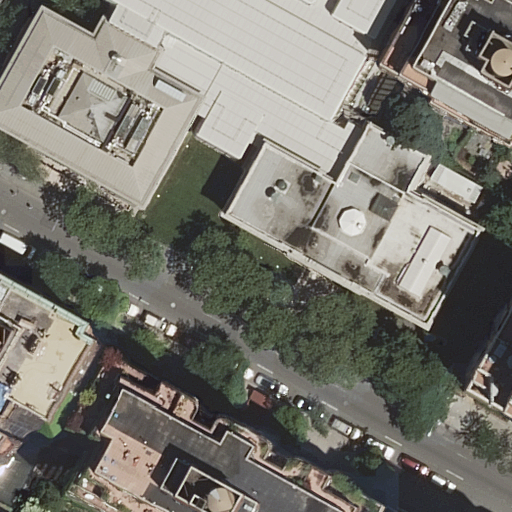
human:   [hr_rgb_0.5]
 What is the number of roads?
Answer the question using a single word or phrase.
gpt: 1

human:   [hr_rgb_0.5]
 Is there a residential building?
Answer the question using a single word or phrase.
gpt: yes

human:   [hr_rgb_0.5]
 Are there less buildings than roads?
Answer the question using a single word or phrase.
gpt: no

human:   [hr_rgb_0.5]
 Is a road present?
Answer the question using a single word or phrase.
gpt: yes

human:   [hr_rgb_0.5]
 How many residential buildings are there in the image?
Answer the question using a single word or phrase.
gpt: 9

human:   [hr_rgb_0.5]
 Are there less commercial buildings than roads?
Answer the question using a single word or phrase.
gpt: yes

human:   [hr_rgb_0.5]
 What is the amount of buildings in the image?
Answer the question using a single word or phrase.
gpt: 9

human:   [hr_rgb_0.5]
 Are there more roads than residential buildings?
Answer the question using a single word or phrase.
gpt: no

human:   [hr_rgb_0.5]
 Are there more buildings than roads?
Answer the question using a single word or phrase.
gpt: yes

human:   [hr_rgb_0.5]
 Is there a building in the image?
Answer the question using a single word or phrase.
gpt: yes

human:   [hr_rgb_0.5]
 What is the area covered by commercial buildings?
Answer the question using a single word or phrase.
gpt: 0m2

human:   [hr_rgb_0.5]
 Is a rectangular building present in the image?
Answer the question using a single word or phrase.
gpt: yes

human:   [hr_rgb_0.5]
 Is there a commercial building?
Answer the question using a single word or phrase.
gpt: no

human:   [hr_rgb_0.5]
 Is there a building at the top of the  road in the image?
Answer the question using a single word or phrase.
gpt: yes

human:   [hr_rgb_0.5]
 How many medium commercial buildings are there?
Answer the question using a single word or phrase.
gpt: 0

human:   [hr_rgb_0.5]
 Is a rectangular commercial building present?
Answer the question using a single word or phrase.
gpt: no

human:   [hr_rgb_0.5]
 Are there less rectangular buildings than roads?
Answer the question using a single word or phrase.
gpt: no

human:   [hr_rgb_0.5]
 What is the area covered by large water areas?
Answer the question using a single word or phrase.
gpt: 0m2

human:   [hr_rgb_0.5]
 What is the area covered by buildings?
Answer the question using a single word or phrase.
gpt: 5733m2

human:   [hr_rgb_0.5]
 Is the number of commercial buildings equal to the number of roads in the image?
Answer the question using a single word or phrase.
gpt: no

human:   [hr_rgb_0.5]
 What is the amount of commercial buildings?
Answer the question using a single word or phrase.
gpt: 0

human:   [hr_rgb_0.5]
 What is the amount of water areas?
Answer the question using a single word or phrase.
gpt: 0

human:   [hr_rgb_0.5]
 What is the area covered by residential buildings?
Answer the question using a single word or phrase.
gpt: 5733m2

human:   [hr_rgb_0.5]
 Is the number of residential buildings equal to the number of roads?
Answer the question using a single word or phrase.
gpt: no

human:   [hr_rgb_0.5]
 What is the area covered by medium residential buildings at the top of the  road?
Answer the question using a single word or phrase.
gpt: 0m2

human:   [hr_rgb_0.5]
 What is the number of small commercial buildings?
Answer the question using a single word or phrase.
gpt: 0

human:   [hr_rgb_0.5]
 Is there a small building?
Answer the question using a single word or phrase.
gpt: yes

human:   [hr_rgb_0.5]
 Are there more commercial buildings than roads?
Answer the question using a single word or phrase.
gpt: no

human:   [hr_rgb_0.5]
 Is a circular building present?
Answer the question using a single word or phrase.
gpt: no

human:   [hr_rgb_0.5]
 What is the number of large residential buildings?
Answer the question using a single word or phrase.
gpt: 3

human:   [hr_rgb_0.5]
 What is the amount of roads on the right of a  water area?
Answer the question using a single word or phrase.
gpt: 0

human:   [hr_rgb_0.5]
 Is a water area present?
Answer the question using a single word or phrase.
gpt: no

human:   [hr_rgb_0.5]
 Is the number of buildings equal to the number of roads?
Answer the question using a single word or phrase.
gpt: no

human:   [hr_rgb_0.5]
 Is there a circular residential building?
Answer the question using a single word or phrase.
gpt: no

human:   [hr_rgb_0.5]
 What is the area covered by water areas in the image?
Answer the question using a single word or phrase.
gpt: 0m2

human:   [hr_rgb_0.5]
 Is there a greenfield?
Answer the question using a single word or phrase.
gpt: no

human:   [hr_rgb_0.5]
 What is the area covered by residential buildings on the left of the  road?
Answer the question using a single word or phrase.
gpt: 384m2

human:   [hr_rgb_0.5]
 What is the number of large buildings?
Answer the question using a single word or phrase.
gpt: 3

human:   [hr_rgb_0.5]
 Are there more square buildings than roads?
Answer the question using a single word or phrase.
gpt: no

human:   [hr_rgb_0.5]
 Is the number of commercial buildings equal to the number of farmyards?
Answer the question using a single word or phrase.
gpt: yes

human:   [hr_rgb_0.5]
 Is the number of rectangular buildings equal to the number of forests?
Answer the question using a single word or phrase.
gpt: no

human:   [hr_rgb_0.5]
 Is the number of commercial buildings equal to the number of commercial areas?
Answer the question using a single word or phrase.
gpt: yes

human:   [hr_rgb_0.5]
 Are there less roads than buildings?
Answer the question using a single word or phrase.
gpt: yes

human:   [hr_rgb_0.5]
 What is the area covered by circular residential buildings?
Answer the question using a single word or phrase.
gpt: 0m2

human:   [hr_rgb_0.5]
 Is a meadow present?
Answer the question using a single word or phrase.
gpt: no

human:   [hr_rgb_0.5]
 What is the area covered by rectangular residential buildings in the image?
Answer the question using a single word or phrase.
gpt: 280m2

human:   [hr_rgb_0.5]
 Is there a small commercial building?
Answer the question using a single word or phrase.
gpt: no

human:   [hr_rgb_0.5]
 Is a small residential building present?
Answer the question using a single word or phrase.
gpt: yes

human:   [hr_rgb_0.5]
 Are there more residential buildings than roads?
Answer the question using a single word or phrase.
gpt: yes

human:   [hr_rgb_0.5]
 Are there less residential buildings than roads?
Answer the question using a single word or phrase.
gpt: no

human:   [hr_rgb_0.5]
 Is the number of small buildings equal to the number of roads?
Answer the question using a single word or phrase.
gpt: no

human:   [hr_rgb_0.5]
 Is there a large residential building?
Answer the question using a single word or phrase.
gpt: yes

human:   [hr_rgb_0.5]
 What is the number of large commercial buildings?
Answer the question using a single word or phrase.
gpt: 0

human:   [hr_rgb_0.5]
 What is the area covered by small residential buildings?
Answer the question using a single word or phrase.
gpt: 280m2

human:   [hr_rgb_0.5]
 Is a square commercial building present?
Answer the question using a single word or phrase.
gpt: no

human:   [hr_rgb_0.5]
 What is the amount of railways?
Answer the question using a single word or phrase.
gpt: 0

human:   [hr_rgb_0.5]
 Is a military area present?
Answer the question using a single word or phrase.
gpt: no

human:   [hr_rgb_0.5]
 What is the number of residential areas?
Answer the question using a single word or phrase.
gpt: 0

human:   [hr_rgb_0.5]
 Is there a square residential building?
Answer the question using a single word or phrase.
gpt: no

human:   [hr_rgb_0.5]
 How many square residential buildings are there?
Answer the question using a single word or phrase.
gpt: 0

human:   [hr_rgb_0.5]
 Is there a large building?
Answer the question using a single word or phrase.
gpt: yes

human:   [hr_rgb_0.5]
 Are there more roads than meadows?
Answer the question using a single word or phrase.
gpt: yes

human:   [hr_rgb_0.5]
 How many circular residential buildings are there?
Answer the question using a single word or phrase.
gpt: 0

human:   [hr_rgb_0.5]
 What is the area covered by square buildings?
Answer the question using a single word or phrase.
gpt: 0m2